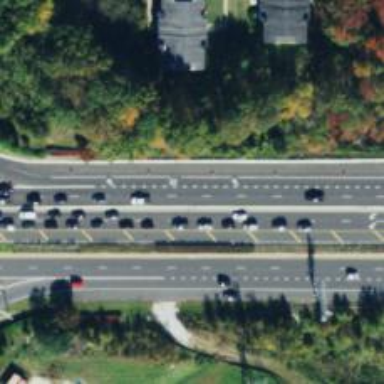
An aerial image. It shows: Expressway with asphalt surface classified as trunk highway.